Question: Which commands can be used to extract & reconstruct multivolume RAR archives with missing parts using .rev files in Centos 6.x?
I have many RAR archives split into many parts:
'''
dbzdv1
part01.rar
part02.rar
part03.rar
...
dbzdv2
part01.rar
part02.rar
part03.rar
...
'''
<URL>
All volumes are protected with same password.
Every RAR archive is split into many parts.
'''
folder1
folder2
folder3
'''
'''
folder1.rar
folder2.rar
folder3.rar
'''
'''
folder1 --> folder1.part01.rar
folder2.part02.rar
'''
Problems:
If I try using this command to extract a volume:
'''
unrar e dbzdv1.part01.rar
'''
Shortly after start in terminal I'm asked for password , not just once for the entire multivolume archive. I don't want to type password for 100-500 parts.

If I try using WinRAR on Wine and open files the error 'Not enough memory' is output.
<URL>
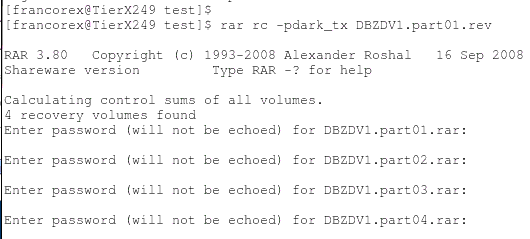
Answer: ## Introduction
I'm not using CentOS and therefore all my answers are not verified on this operating system.
is installed usually on Windows with 3 executables:
- 'WinRAR.exe'- 'Rar.exe'- 'UnRAR.exe'
In program files folder of there is additionally the text file 'Rar.txt' which is the manual for the console version 'Rar'. GUI Version 'WinRAR' supports nearly same set of switches, but there are some differences like '-af<type>' supported only by GUI version. The complete list of switches for 'WinRAR' can be found in help on page (Contents - Command line mode - Switches). 'Rar' and 'UnRAR' output both a short help with listing all supported commands and switches if executed in a command prompt window without any parameter.
---
## Extraction from several password protected multivolume archives
The switch '-p[pwd]' can be used on command line to extract files from a password protected archive of any type as explained for example in 'Rar.txt'.
Examples:
'''
UnRAR.exe x -pPasswordOfArchive MyArchive.rar
UnRAR.exe x "-p!Password Of Archive!" MyArchive.rar
'''
This switch with the password must be enclosed in double quotes if the password contains 1 or more spaces or other special characters according to the requirements for command line strings of the script interpreter ('cmd.exe' on Windows, bash or sh on Linux).
Only the first file of a multivolume archive must be specified on command line to extract all files and folders from all volumes (parts) of an archive.
Example:
'''
UnRAR.exe x -pMyPassword MyMultiVolumeArchive.part1.rar
'''
The other files (parts) of 'MyMultiVolumeArchive' must be in same directory as first file and all parts must be present and valid.
The manual 'Rar.txt' contains for command 'rv' the paragraph:
> RAR reconstructs missing and damaged volumes either when using 'rc' command or automatically, if it cannot locate the next volume and finds the required number of .rev files when unpacking.
I tested the statement about automatically using *.rev files and it is not 100% true for v5.10 on Windows on extraction for multivolume RAR archives independent on which executable is used and if the multivolume RAR4 archive is password protected, completely encrypted or not protected. A missing part is automatically reconstructed using the recovery volumes, but not a damaged part resulting in one or more checksum errors on extraction of files. It is necessary to run a reconstruct on a multivolume RAR archive with a damaged volume before extraction can be done for all files and folders successfully.
The manual 'Rar.txt' contains near top in chapter about the paragraph:
> Many RAR commands, such as extraction, test or list, allow to use wildcards in archive name. If no extension is specified in archive mask, RAR assumes '.rar', so '*' means all archives with '.rar' extension. If you need to process all archives without extension, use '*.' mask. '*.*' mask selects all files. Wildcards in archive name are not allowed when archiving and deleting.
So extraction of all files and folders from all password protected multivolume RAR archives in same directory is very easy:
'''
UnRAR.exe x -idcdp -pCommonPassword *.rar
'''
'UnRAR' automatically detects all *.rar files in the directory independent on type (single or multivolume archive) and decompresses them all whereby nothing is extracted twice. So after extraction of 'MyMultiVolumeArchive.part1.rar' it continues automatically on part 2, 3, ... and after processing this multivolume archive, continues with next archive with a different file name in same directory.
It might be useful to use additionally the switch '-ad' to extract all files and folders of an archive to a folder with name of archive file to avoid extraction of files from different archives into same directory.
Example:
'''
UnRAR.exe x -idcdp -ad -pCommonPassword *.rar
'''
But take into account that the created folder contains also '.part*1' in name for a multivolume archive. So using this switch on multivolume archives does not produce nice looking folder names.
On Windows the following command can be used to remove '.part*1' from all folder names:
'''
for /F "usebackq delims=" %D in ( 'dir *part* /AD /B /ON' ) do ren "%D" "%~nD"
'''
As batch file:
'''
@echo off
for /F "usebackq delims=" %%D in ( 'dir *part* /AD /B /ON' ) do ren "%%D" "%%~nD"
'''
It is not possible to specify several RAR archives on a command line without usage of wildcards.
A command line like
'''
UnRAR x -pArchivePassword FirstArchive.part1.rar SecondArchive.part001.rar ThirdArchive.rar
'''
would be interpreted as order to extract the files 'SecondArchive.part001.rar' and 'ThirdArchive.rar' from multivolume archive 'FirstArchive'.
---
## Reconstruct several password protected multivolume archives
The command 'rc' must be used instead of 'x' to reconstruct a multivolume archive using recovery volumes (*.rev).
This command is not supported by 'UnRAR', only by 'Rar' and 'WinRAR'.
It is not possible to reconstruct all multivolume RAR archives in a directory with a single command. If a wildcard like '*.rar' is used with command 'rc', just the first RAR archive matching the file mask will be processed for checking archive integrity and reconstruct a volume if damaged or missing.
Therefore a command line respectively shell script (*.bat, *.sh) is required to run RAR with command 'rc' on all multivolume archives in a directory.
But it is not necessary to first test archive integrity on each multivolume archive using command 't' as archives with no damaged or missing volume are not modified at all on reconstruct.
Example for a single archive:
'''
Rar.exe rc -pArchivePassword MyMultiVolumeArchive.part001.rar
'''
Here is a Windows batch file for that task:
'''
@echo off
setlocal EnableDelayedExpansion
for /F "usebackq delims=" %%F in ( 'dir *part*1.rar /A-D /B /ON' ) do (
rem Get string of archive file name after first dot which should be
rem the dot before part*1 as otherwise this procedure would produce
rem a wrong result. In other words this procedure does not work with
rem archive file names containing an additional dot before .part*.rar.
for /F "tokens=1,2 delims=." %%M in ( "%%~nF" ) do (
set PartNumber=%%N
rem Remove all zeros from "part*1"
set PartNumber=!PartNumber:0=!
rem Remove also "part" from "part*1".
set PartNumber=!PartNumber:part=!
rem Check if part number is 1 and not 11 or 101 or 111.
if "!PartNumber!" == "1" (
echo.
echo Reconstruct archive %%M
"C:\Program Files\WinRAR\Rar.exe" rc -idcd -pArchivePassword "%%F"
)
)
)
endlocal
'''
---
## Create a RAR archive for each subdirectory in a directory
'WinRAR' has after pressing button in toolbar the option on tab explained in help opened by pressing button . 'WinRAR' creates for each selected folder and selected file in root of the current directory a separate archive with name of folder / file.
But this is a feature supported by 'WinRAR' only on using GUI. It is not supported on command line as far as I know whether by 'WinRAR' nor by 'Rar'.
Therefore it is necessary to run a small command line / shell script (*.bat, *.sh) to compress each folder in a directory into a separate archive. Just a single line is necessary to achieve that at least on Windows.
Windows command line:
'''
for /F "usebackq delims=" %D in ( 'dir /AD /B /ON' ) do "C:\Program Files\WinRAR\Rar.exe" a -cfg- -ep1 -inul -m5 -r -t -v10M "%D.rar" "%D"
'''
Windows batch file:
'''
@echo off
for /F "usebackq delims=" %%D in ( 'dir /AD /B /ON' ) do "C:\Program Files\WinRAR\Rar.exe" a -cfg- -ep1 -inul -m5 -r-t -v10M "%%D.rar" "%%D"
'''
The example compresses each folder recursively to an archive with same name using best compression, omitting the path to the folder in archive and creating a multivolume archive with 10 MB per volume. The created archives are additionally tested for integrity although this is usually not needed.